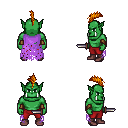
a pixel art fantasy rpg character, male body template, orc, green skin, maroon tattered cape, red pants, dark blonde mohawk hairstyle, cloth bracers, maroon shoes, dagger, four views (front, back, left, right), 2x2 character sprite sheet, small pixel art, hard edges, no anti-aliasing